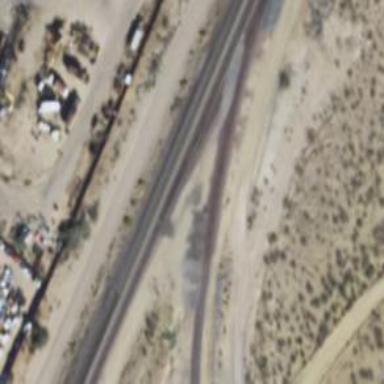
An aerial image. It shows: Rail spur service.